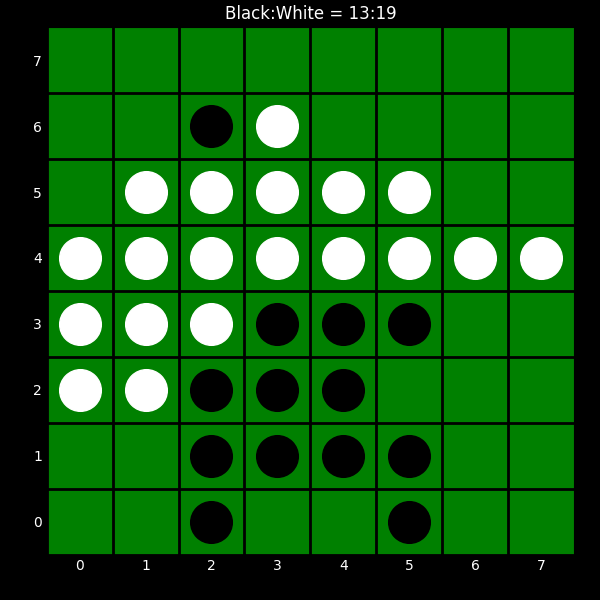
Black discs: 13
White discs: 19